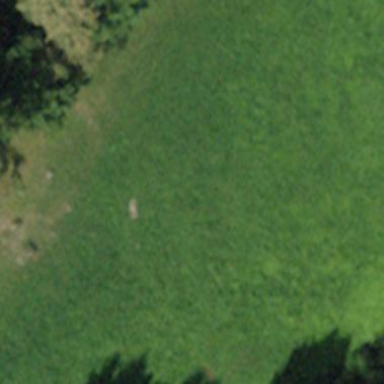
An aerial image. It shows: Beautiful meadow.